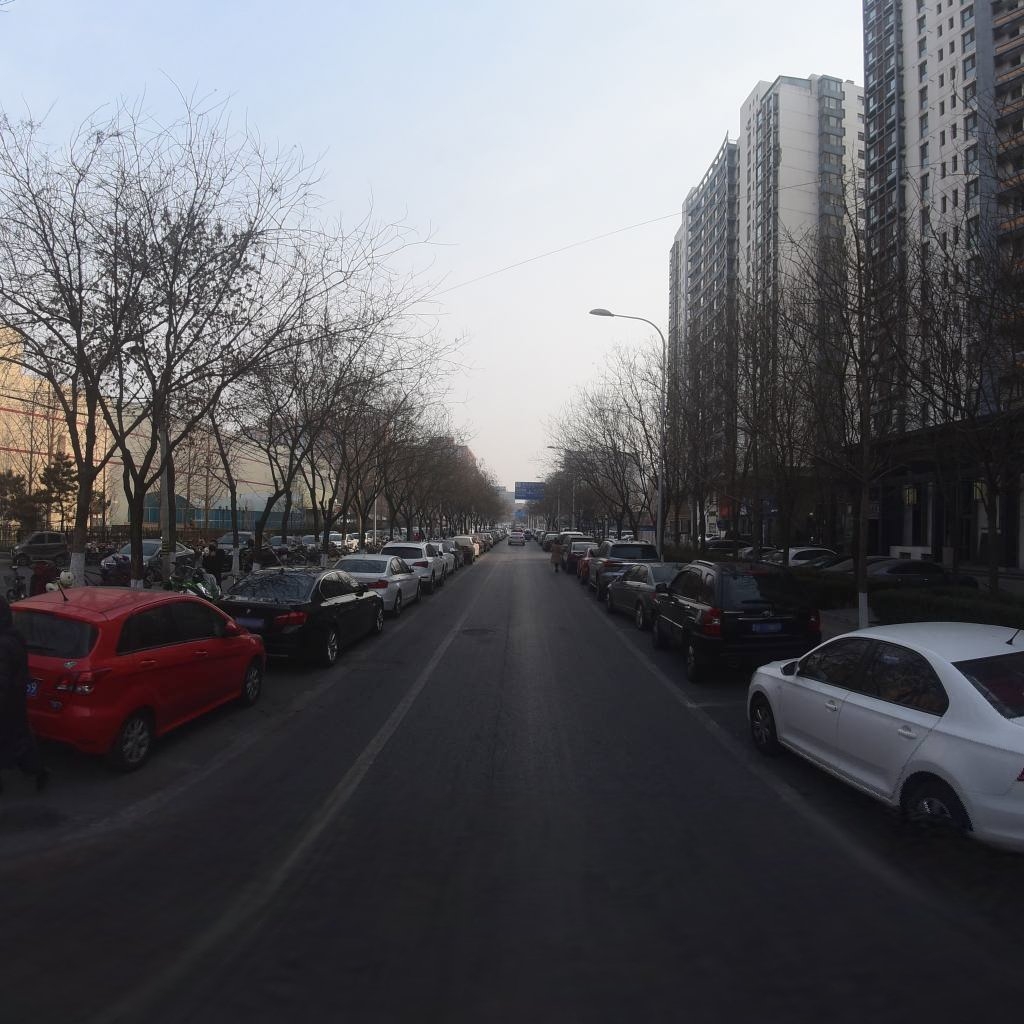
Region: Xicheng
Road damage annotations: manhole cover, longitudinal crack